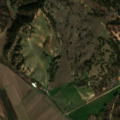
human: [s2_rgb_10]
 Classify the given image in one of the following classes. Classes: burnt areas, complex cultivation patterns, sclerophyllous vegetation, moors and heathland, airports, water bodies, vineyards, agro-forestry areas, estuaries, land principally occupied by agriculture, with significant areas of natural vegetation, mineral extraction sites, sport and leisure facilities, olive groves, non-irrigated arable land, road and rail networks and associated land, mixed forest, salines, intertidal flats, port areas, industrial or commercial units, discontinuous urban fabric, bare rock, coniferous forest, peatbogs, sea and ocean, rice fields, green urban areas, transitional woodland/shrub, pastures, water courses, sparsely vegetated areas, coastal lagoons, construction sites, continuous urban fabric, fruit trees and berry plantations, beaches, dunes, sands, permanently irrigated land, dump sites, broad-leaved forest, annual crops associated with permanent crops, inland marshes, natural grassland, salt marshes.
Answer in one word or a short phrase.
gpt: rice fields, pastures, complex cultivation patterns, agro-forestry areas, broad-leaved forest, coniferous forest